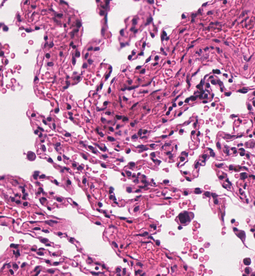
Tumor epithelial tissue: no
Tumor-associated stroma tissue: no
Normal tissue: yes